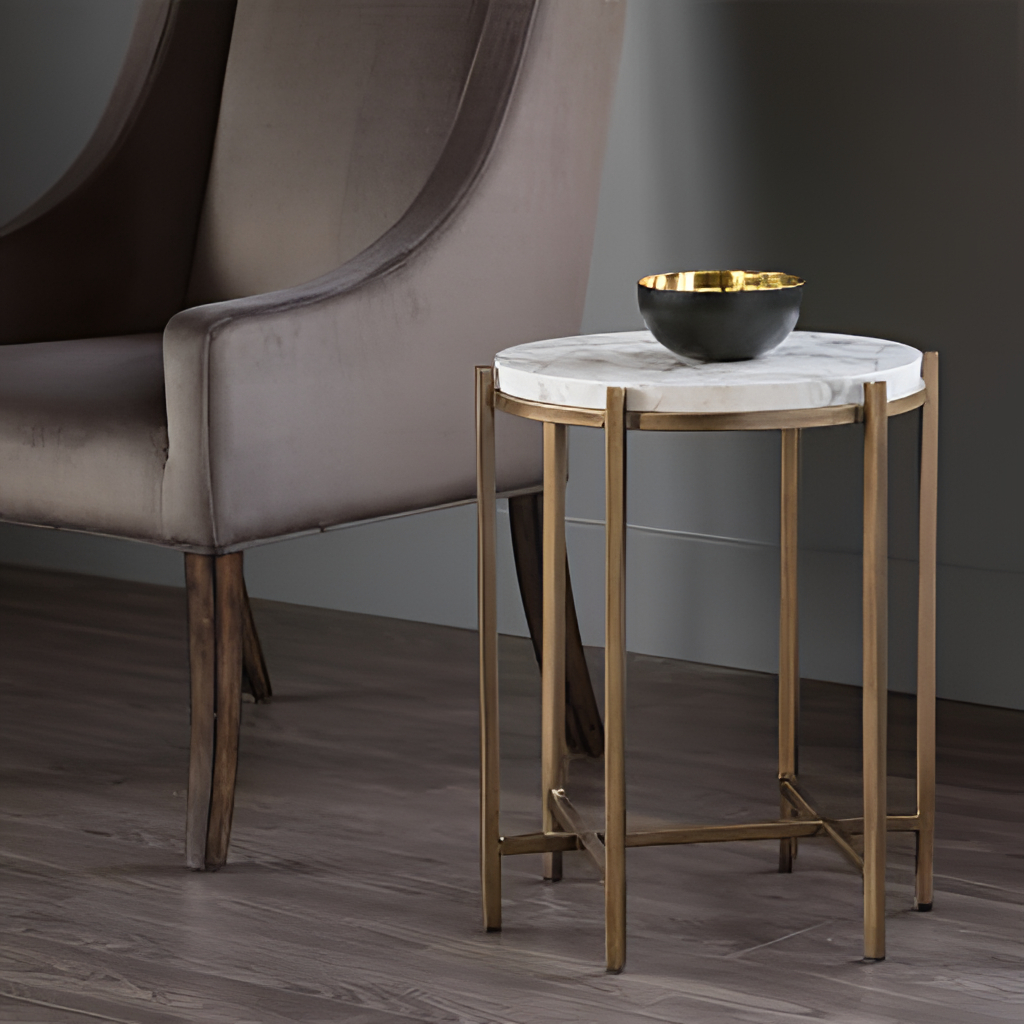
living room, brown velvet chair, classic, paint wallpaper, with solid pattern, wood flooring, with plank pattern